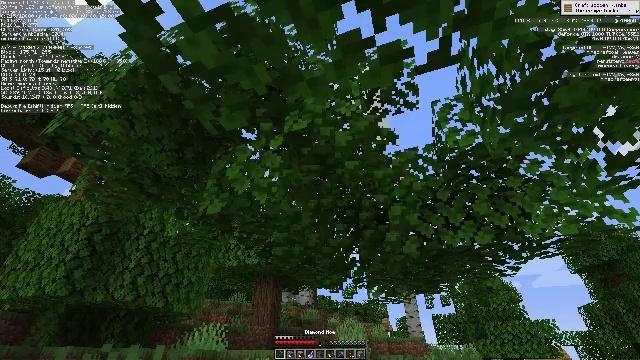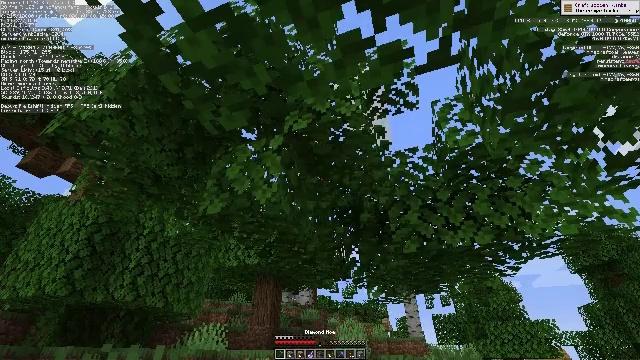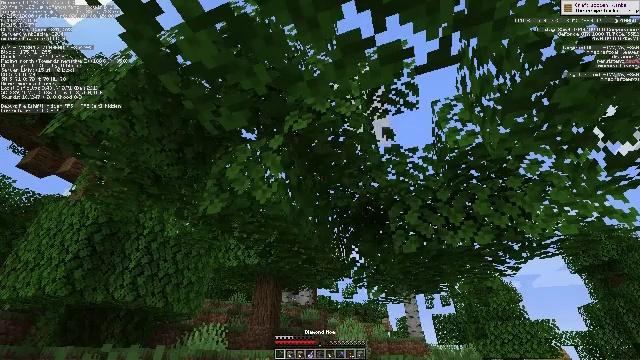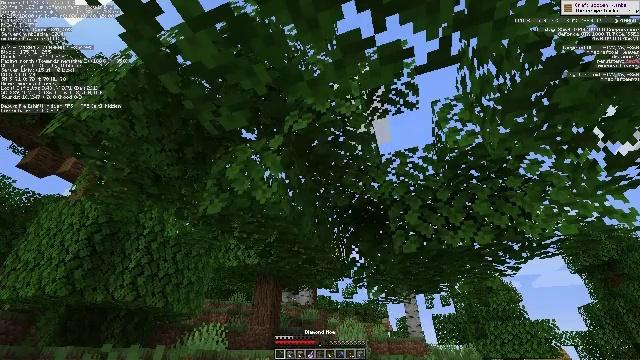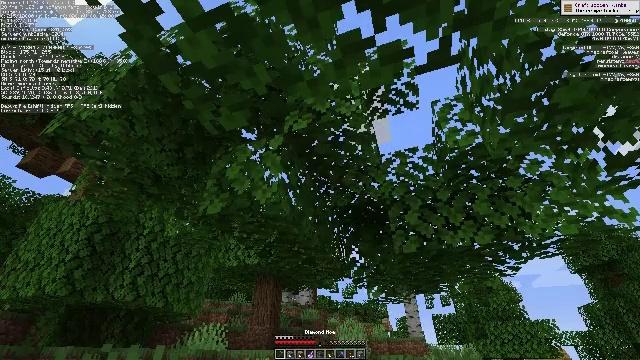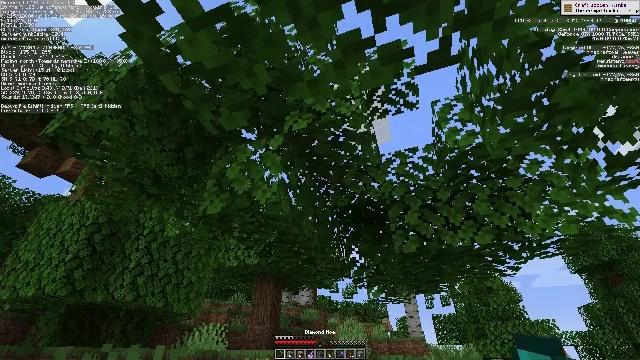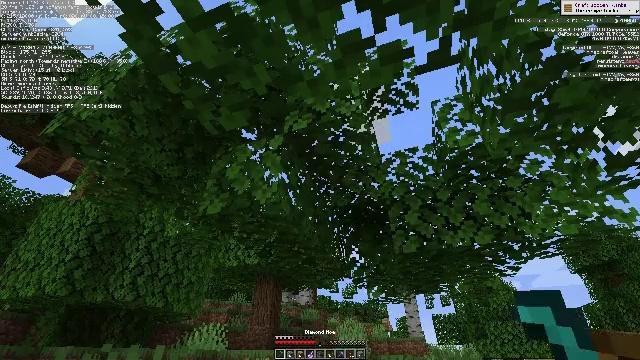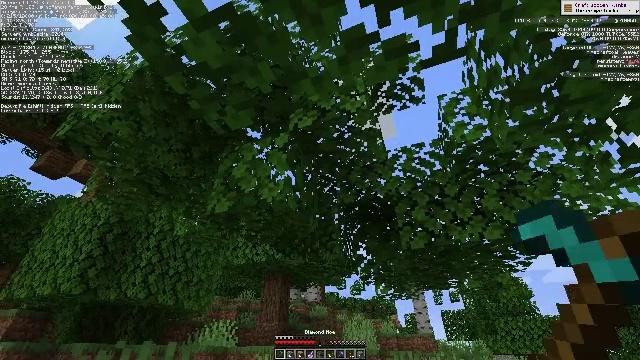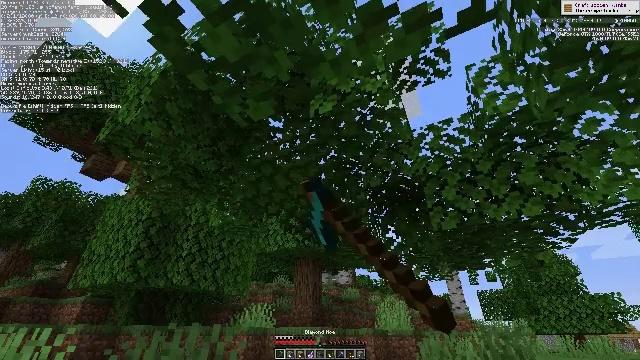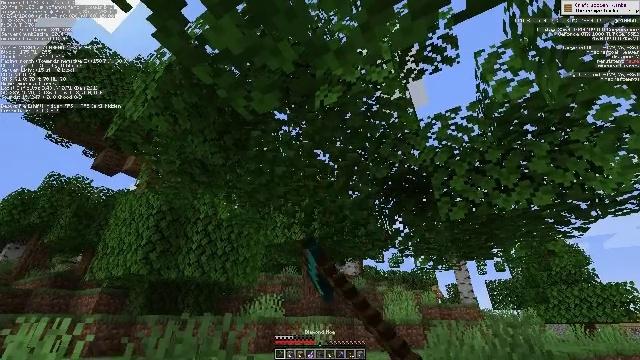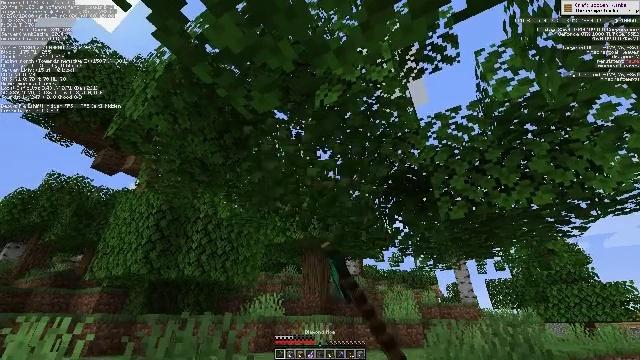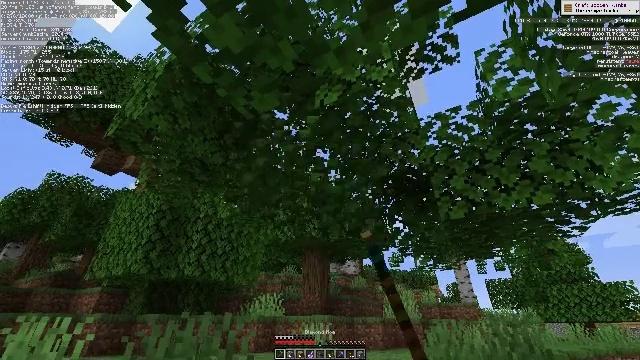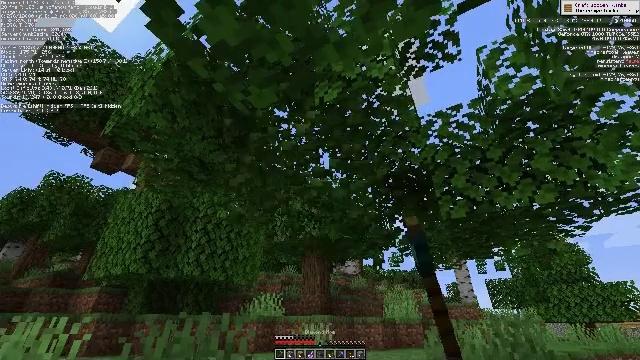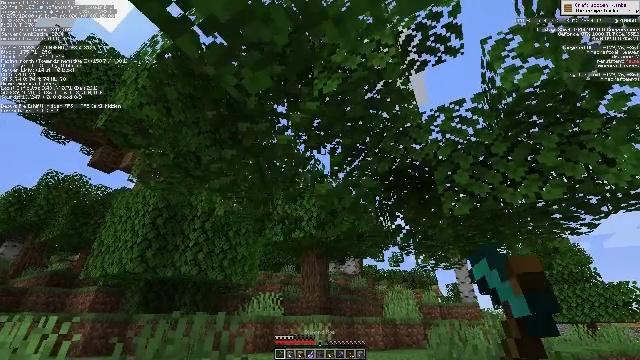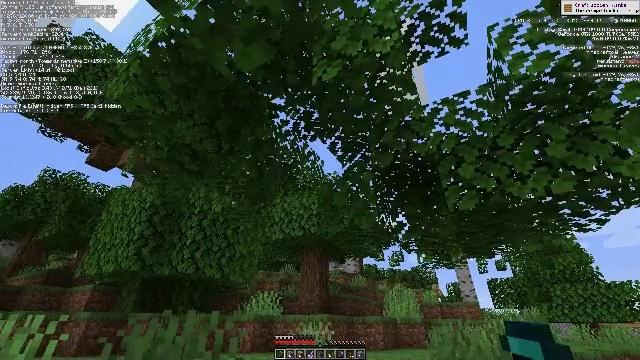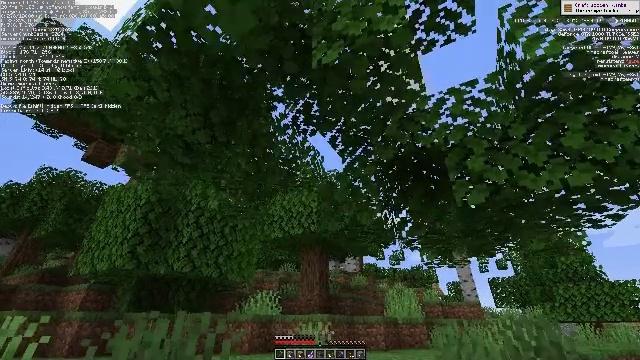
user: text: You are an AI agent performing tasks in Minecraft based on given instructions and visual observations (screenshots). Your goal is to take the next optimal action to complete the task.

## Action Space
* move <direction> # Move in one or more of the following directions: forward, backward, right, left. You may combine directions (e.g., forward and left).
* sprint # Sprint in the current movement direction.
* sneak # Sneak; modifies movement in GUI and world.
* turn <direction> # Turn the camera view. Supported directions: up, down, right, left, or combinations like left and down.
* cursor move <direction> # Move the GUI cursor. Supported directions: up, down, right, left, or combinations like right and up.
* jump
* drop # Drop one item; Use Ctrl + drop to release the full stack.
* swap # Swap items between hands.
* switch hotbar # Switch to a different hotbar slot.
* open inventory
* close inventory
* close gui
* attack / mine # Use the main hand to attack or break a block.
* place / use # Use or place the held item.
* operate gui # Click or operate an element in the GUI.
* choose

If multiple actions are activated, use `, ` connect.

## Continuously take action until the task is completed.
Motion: motion action
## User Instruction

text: Gather oak leaves by attacking.
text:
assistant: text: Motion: attack / mine
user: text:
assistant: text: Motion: attack / mine
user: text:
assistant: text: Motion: attack / mine
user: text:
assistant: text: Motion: attack / mine
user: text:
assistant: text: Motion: attack / mine
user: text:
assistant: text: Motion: attack / mine
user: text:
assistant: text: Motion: turn left, attack / mine
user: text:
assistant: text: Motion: turn left and down, attack / mine
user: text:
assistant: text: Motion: turn left and down, attack / mine
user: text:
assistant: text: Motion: attack / mine
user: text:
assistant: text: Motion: attack / mine
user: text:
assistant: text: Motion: move forward, attack / mine
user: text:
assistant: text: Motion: move forward, attack / mine
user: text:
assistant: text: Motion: move forward, attack / mine
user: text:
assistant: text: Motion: move forward, attack / mine
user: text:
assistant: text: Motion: move forward, turn left, attack / mine
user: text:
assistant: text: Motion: move forward, turn left and up, attack / mine
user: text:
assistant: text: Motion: turn left and up, attack / mine
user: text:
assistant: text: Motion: turn left, attack / mine
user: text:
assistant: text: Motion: attack / mine
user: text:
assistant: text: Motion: turn left and up, attack / mine
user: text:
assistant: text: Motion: turn left and up, attack / mine
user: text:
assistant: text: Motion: turn up, attack / mine
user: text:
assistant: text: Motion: attack / mine
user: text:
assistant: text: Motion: attack / mine
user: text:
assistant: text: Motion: attack / mine
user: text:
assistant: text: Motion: attack / mine
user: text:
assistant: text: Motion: turn right and down, attack / mine
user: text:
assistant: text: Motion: turn right and down, attack / mine
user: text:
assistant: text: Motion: turn down, attack / mine